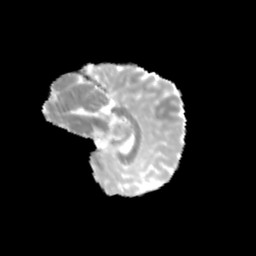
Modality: MD
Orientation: sagittal
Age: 11
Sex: female
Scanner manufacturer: siemens
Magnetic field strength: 3 T
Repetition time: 3.8 s
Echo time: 0.07 s